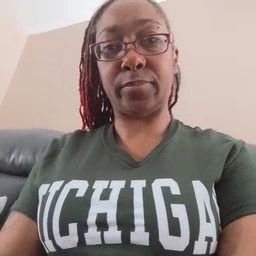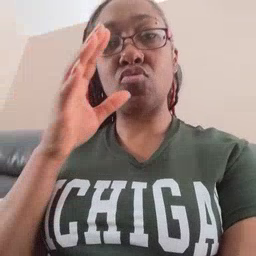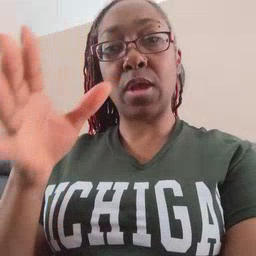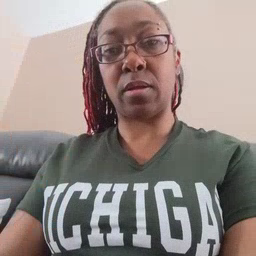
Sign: grandma